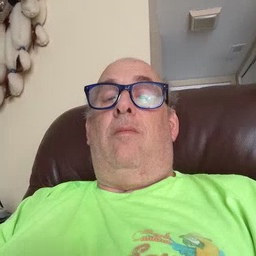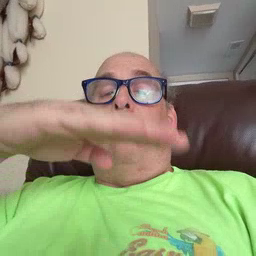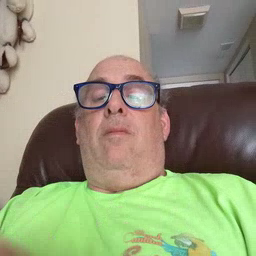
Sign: table